Question: For my online game UI, I decided to make 's buttons. This is is what I have presently :
'''
body {
color: white;
font-family: Impact, fantasy;
font-size: 40px;
line-height: 100px;
text-align: center;
}
.rect {
height: 100px;
width: 280px;
background: #545D60;
border-radius: 20px 50px 50px 20px;
position: relative;
}
.rect:before {
background: #545D60;
content: "";
position: absolute;
top: 6px;
left: 195px;
height: 0px;
width: 0px;
border-radius: 30px 10px;
border: 44px solid #545D60;
transform: rotate(45deg);
}
'''
'''
<div class="rect">NEXT</div>
'''

The problem lies with aligning the properly. A could be added to 'rect', but the same gradient doesn't align properly with the triangle on the right.
Solutions such as this one are helpful, but don't apply to what I am trying :
<URL>
Also, can we create a responsive shape with gradient background?
this is not a duplicate, its a completely different question.
Also, on hover, the gradient becomes upside down, ie rotates 180 deg. This part I can create, but aligning the gradients of 'rect' and 'before' is still a problem.
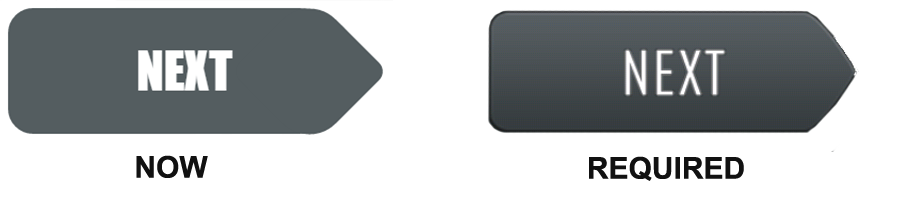
Answer: > Caution: This is not quite the way you had in mind to achieve this, but in my opinion this is probably the simplest way to achieve it without resorting to SVG or images or complex angle calculations in gradients. Rotating pseudo-elements etc will cause the other side to mismatch because you have a curved side on the right.
The shape is achieved by using two pseudo-elements which are about half the size of the parent ('.rect'), skewing them in opposite directions and then positioning them exactly one below the other. The other skewed side (left hand side) is hidden from view by positioning it inside the parent rectangle using the 'left' property of the pseudo-elements.
The required gradient is assigned to both the parent and the pseudo-elements. For the parent the full gradient is applied as required whereas for the pseudo-elements it is split exactly in half between the the ':before' and ':after' elements to make it look as a gradual progression.
Since the ':before' and ':after' pseudo-elements are effectively children of the main element, a 'hover' on them effectively means an 'hover' on the parent also.
The 'span' contains the text and is positioned with a higher z-index for it to be above the pseudo-elements and thereby be visible.
'''
body {
color: white;
font-family: Impact, fantasy;
font-size: 40px;
line-height: 100px;
text-align: center;
}
.rect {
height: 100px;
width: 225px;
position: relative;
border-radius: 20px 0px 0px 20px;
background: -webkit-gradient(linear, 0 0, 0 100%, from(#949DA0), to(#545D60));
background: -webkit-linear-gradient(#949DA0, #545D60);
background: -moz-linear-gradient(#949DA0, #545D60);
background: -o-linear-gradient(#949DA0, #545D60);
background: linear-gradient(#949DA0, #545D60);
}
.rect span {
position: relative;
z-index: 2;
}
.rect:before {
background: #545D60;
content: "";
position: absolute;
top: 0px;
left: 42px;
height: 51%;
width: 100%;
border-radius: 0px 10px 6px 0px;
background: -webkit-gradient(linear, 0 0, 0 100%, from(#949DA0), to(#747D80));
background: -webkit-linear-gradient(#949DA0, #747D80);
background: -moz-linear-gradient(#949DA0, #747D80);
background: -o-linear-gradient(#949DA0, #747D80);
background: linear-gradient(#949DA0, #747D80);
-webkit-transform: skew(45deg);
-moz-transform: skew(45deg);
transform: skew(45deg);
}
.rect:after {
background: #545D60;
content: "";
position: absolute;
bottom: 0px;
left: 42px;
height: 51%;
width: 100%;
border-radius: 0px 6px 10px 0px;
background: -webkit-gradient(linear, 0 0, 0 100%, from(#747D80), to(#545D60));
background: -webkit-linear-gradient(#747D80, #545D60);
background: -moz-linear-gradient(#747D80, #545D60);
background: -o-linear-gradient(#747D80, #545D60);
background: linear-gradient(#747D80, #545D60);
-webkit-transform: skew(-45deg);
-moz-transform: skew(-45deg);
transform: skew(-45deg);
}
.rect:hover {
background: -webkit-gradient(linear, 0 0, 0 100%, from(#545D60), to(#949DA0));
background: -webkit-linear-gradient(#545D60, #949DA0);
background: -moz-linear-gradient(#545D60, #949DA0);
background: -o-linear-gradient(#545D60, #949DA0);
background: linear-gradient(#545D60, #949DA0);
}
.rect:hover:before {
background: -webkit-gradient(linear, 0 0, 0 100%, from(#545D60), to(#747D80));
background: -webkit-linear-gradient(#545D60, #747D80);
background: -moz-linear-gradient(#545D60, #747D80);
background: -o-linear-gradient(#545D60, #747D80);
background: linear-gradient(#545D60, #747D80);
}
.rect:hover:after {
background: -webkit-gradient(linear, 0 0, 0 100%, from(#747D80), to(#949DA0));
background: -webkit-linear-gradient(#747D80, #949DA0);
background: -moz-linear-gradient(#747D80, #949DA0);
background: -o-linear-gradient(#747D80, #949DA0);
background: linear-gradient(#747D80, #949DA0);
}
'''
'''
<div class="rect"><span>NEXT</span>
</div>
'''